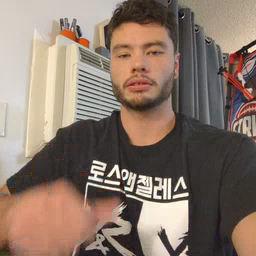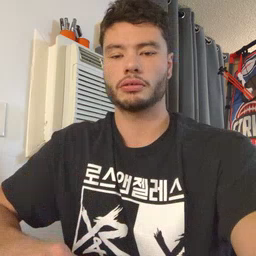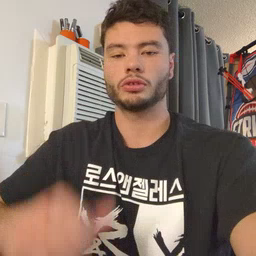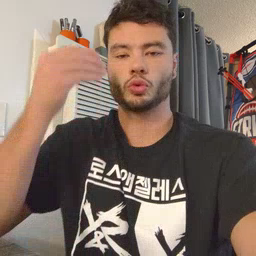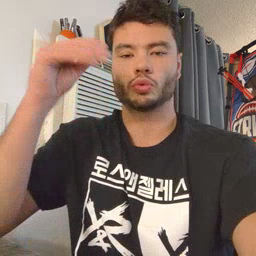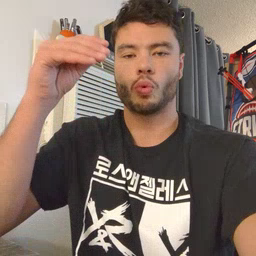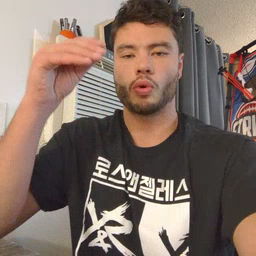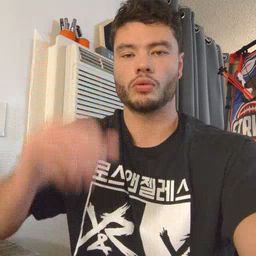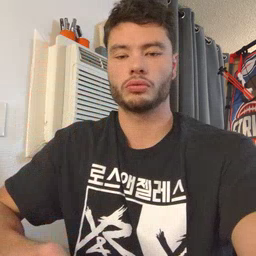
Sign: store